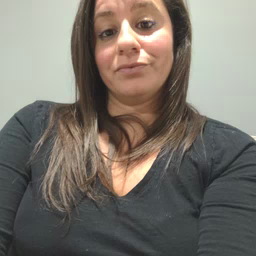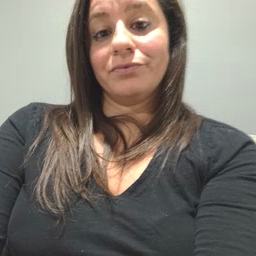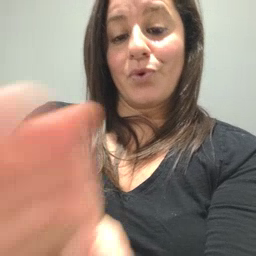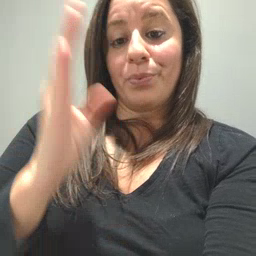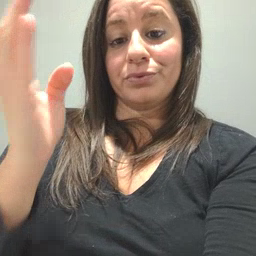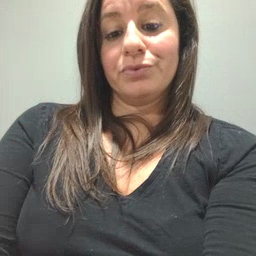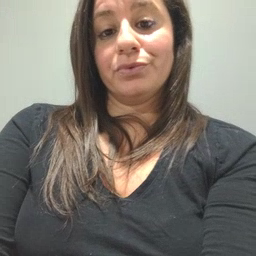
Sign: open